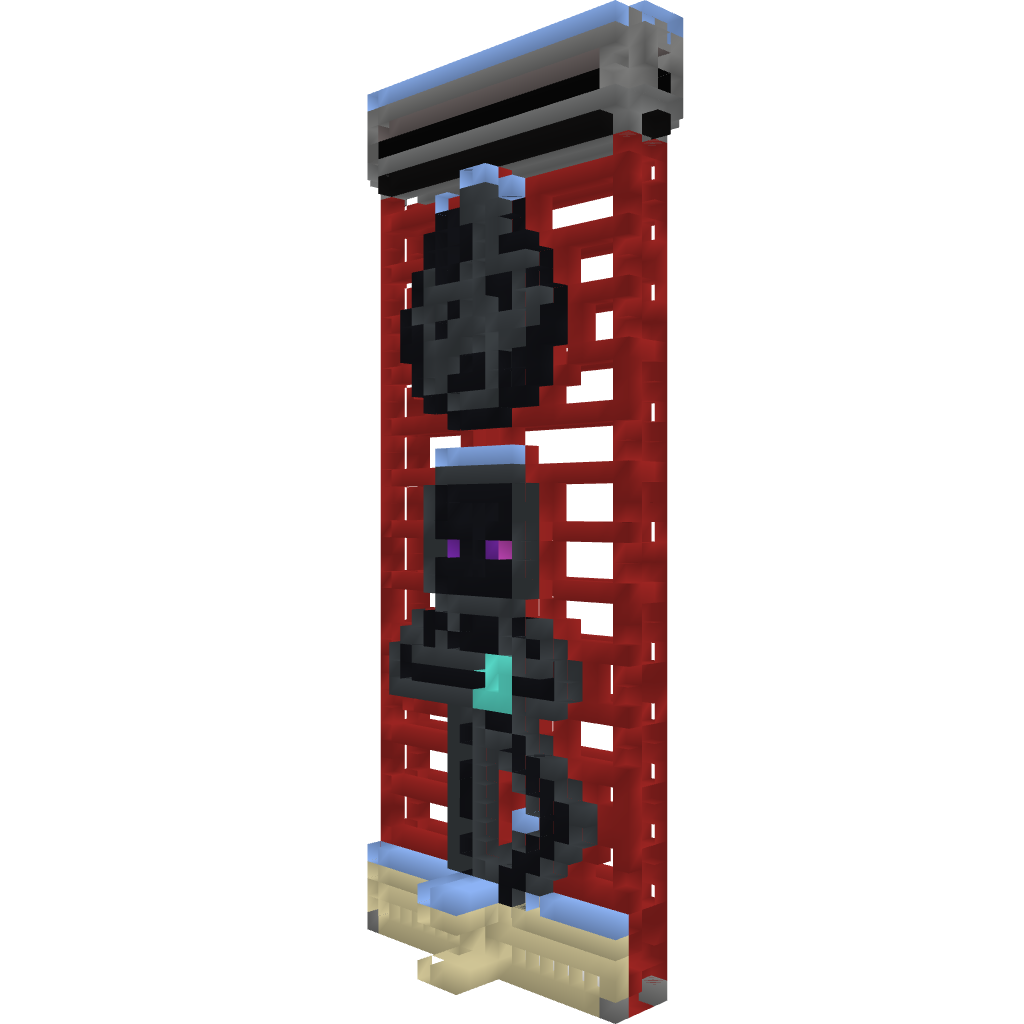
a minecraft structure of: Enderman farm